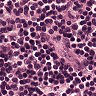
Metastatic tissue present: no